Field crop: tomato
Growth stage: 1
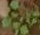
Species: solanum